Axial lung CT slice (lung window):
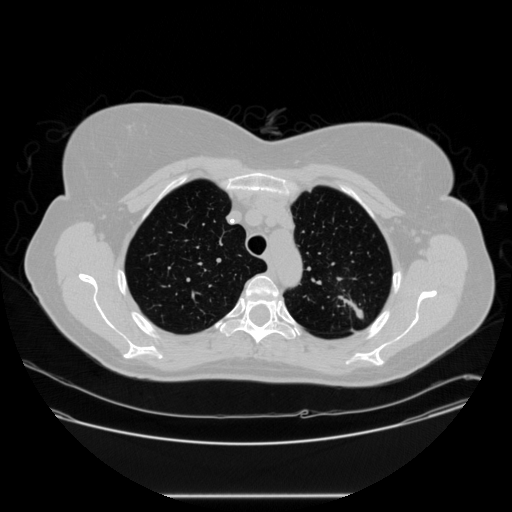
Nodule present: no